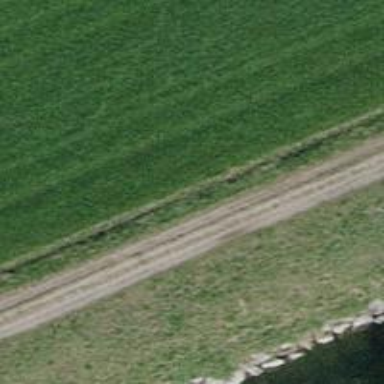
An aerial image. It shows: Compacted grade2 track for agricultural vehicles.